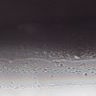
Metastatic tissue present: no